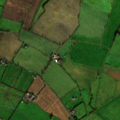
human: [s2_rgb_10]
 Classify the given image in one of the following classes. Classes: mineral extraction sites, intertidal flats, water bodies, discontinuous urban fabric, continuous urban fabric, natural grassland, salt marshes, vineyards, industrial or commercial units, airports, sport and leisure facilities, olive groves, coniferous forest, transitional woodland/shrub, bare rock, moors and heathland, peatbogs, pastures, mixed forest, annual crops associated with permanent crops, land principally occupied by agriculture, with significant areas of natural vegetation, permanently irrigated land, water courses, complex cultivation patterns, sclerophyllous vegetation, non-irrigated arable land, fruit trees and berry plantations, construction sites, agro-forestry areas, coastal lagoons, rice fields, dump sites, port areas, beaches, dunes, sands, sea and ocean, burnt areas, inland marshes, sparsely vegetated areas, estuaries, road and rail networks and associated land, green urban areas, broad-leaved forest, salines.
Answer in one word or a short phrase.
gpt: non-irrigated arable land, pastures